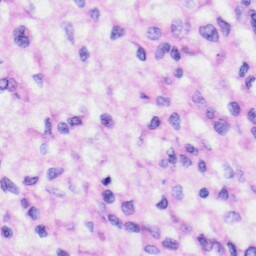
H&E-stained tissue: Liver